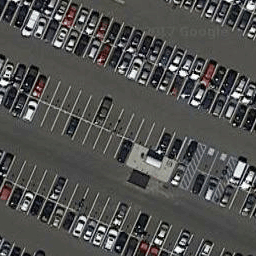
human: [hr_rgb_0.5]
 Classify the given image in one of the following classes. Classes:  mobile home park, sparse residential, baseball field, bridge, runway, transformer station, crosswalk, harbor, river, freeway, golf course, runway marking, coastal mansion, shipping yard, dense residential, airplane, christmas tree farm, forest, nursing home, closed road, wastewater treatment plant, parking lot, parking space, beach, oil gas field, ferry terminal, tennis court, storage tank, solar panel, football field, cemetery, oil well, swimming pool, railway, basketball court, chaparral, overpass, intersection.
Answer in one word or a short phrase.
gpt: parking lot